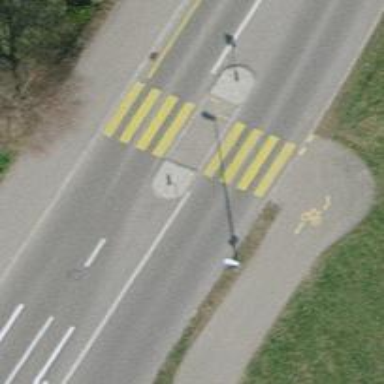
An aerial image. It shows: Zebra crossing with crossing island.